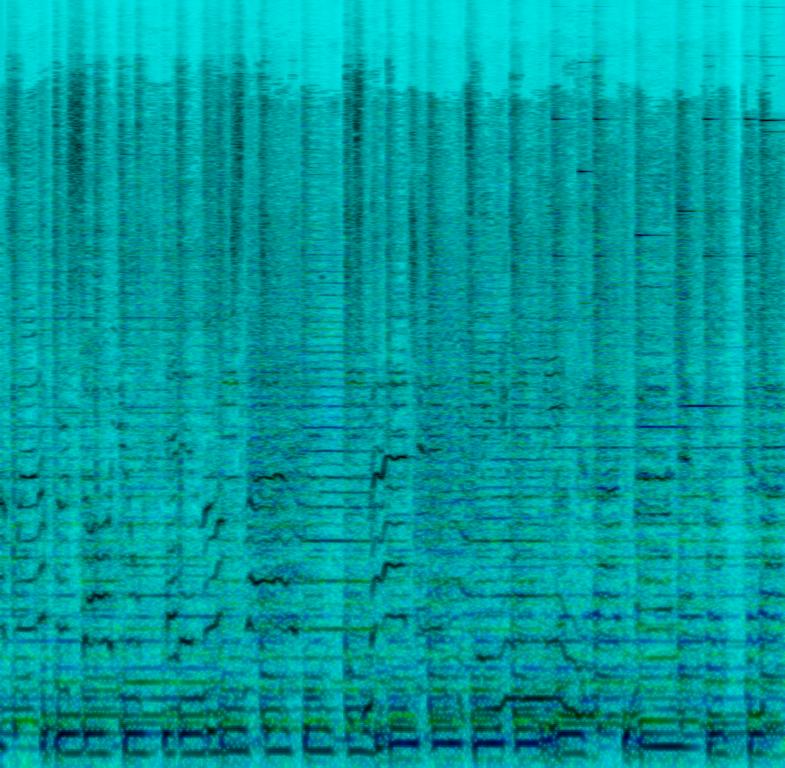
The song has a generally cheerful, happy-go-lucky vibe to it. It's got a male vocalist who has a zesty and vibrant voice, as well as a female vocalist that brings power to the song as well. There's a brass motif that follows one of the phrases by the male vocalist, and the drumming is generally upbeat and jazzy.